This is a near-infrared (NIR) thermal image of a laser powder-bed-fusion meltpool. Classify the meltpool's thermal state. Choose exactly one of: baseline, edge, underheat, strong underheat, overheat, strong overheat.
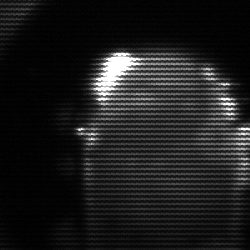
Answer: baseline